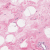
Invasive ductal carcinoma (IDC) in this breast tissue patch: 0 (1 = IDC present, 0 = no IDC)